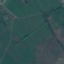
Land use / land cover class: Pasture